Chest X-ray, AP view. Patient: 33 years old, sex M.
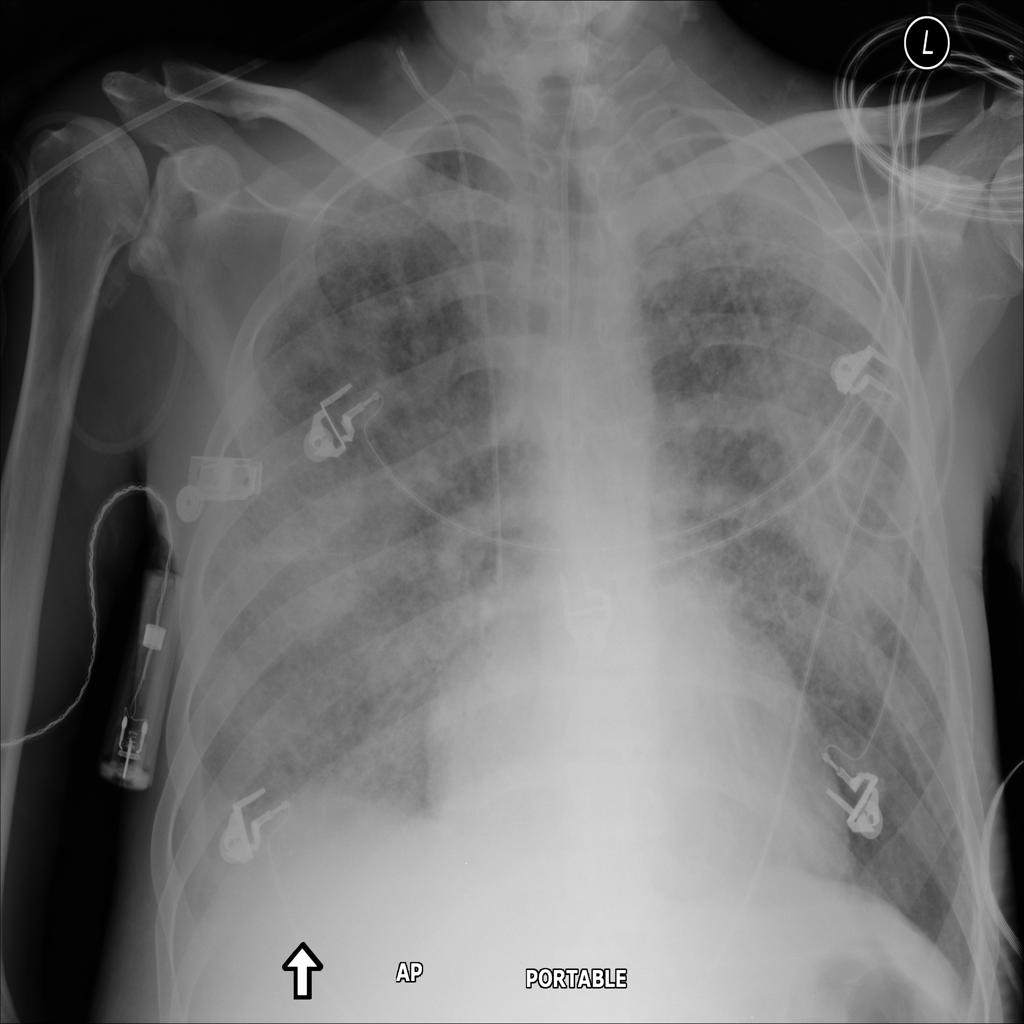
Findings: Infiltration